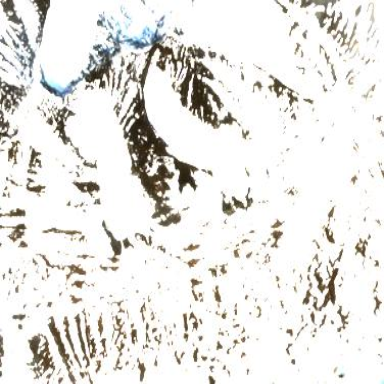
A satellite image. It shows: Stunning view of glacier.